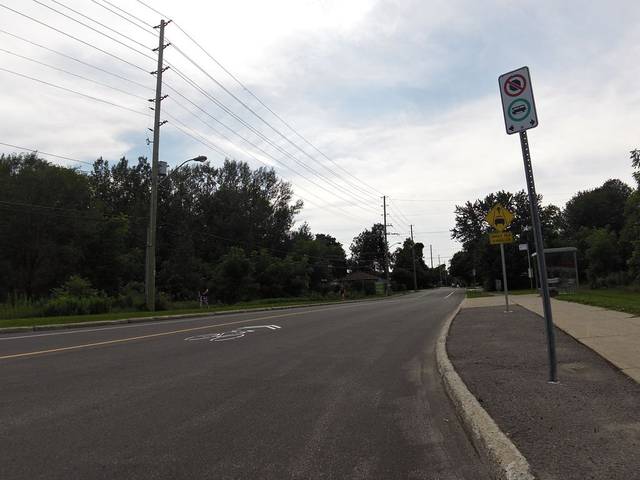
Region: Canada
Coordinates: 45.356, -75.77